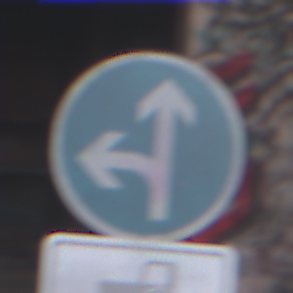
Verkehrszeichen: VorgeschriebeneFahrtrichtungGeradeausOderLinks
Zusatzzeichen unten: MehrspurigeFahrzeugeFrei8
Umgebung: Outdoor, Suburban
Tageszeit: SunriseSunset
Wetter: PartlyCloudy
Licht: Natural
Jahreszeit: NotSpecified
Kontrast: LowContrast